Question: Imagine I have a little Robot. I place this Robot at some Node in a Map (Graph). The Robot can call the giveMeMapCopy() method to get a copy of the whole map that he is sat in. I want to give my little Robot a function by which he can use a breadth first traversal to find the shortest path to the Exit node. Here is an example of such a map:

I have watched videos on YouTube on how to do a breadth first traversal of a graph, so I have a good idea of what needs to be done. The problem is, I am finding it hard to make my logic recursive. Here is my code:
'''
public class Robot
{
// fields required for traversal
private Queue<ArrayList<String>> queue;
private ArrayList<ArrayList<String>> result;
private String workingNode;
private ArrayList<String> routeSoFar;
private Queue<String> knownShortestPath;
public Robot() {
queue = new LinkedList<ArrayList<String>>();
result = new ArrayList<ArrayList<String>>();
routeSoFar = new ArrayList<String>();
knownShortestPath = new LinkedList<String>();
}
// Runs when Robot has reached a node.
public void enterNodeActions() {
knownShortestPath = determineIdealPath();
}
// Runs to determine where to go next
public String chooseNextNode() {
if(!knownShortestPath.isEmpty())
{
// TODO: Need to go through the
}
}
public LinkedList<String> determineIdealPath()
{
try {
// Get the map
Map m = giveMeMapCopy();
// Get all entry nodes of map
Set<String> entryNodes = m.getEntryNodes();
/*
* Loop through all Entry nodes, and find out where we are.
* Set that as current working node.
*/
for (String n : entryNodes) {
if(n == getMyLocation())
{
workingNode = n;
}
}
// All enighbours of working node.
Set<String> neighboursNames = getNeighboursNames(workingNode);
/*
* For each neighbour, construct a path from working node to the neighbour node
* And add path to Queue and Result (if not already present).
*/
for(String node : neighboursNames)
{
if(!node.equals(getMyLocation()))
{
ArrayList<String> route = new ArrayList<String>();
route.add(getMyLocation());
route.add(node);
if(!containsRoute(result, route))
{
if(!containsRoute(queue, route))
{
queue.add(route);
}
result.add(route);
}
}
}
} catch (Exception e) {
e.printStackTrace();
}
}
}
'''
Where I want the recursion to happen is after I have gone through all neighbours of the Entry node [ A ], I want to move to the next [ B ] and do the same for that, i.e. go through each of its neighbours (ignoring A, cause it is already present in Result list) and add them to the Queue and Result lists.
I hope the problem is clear, if not please let me know, and I'll try to clarify anything is not clear.
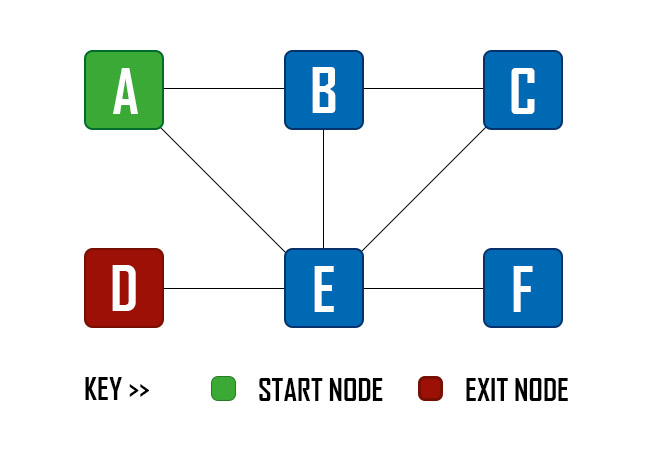
Answer: Breadth-first search is typically done recursion as it is based on a queue (of partial path in your case). Depth-first search on the other hand is based on a stack, wich can be implemented quite naturally using the call-stack of a recursive function.